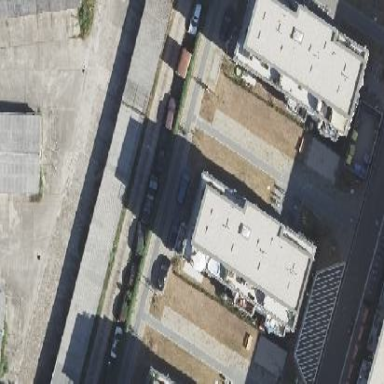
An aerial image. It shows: Building with apartments and flat roof.